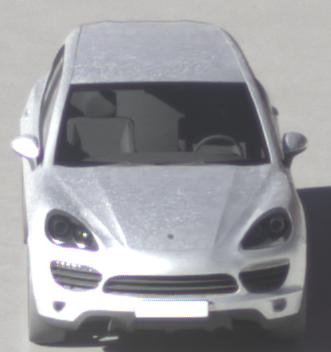
Make: Porsche
Model: Cayenne
Detailed model: Cayenne (958)
Model produced from: 2010/05
Model produced until: 2014/07
Doors: 5
Color: white
Road condition: wet road
Daytime: morning or afternoon
Contrast: high contrast